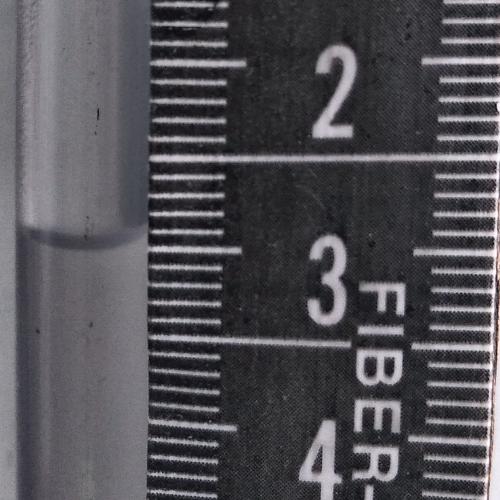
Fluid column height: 3.0 cm